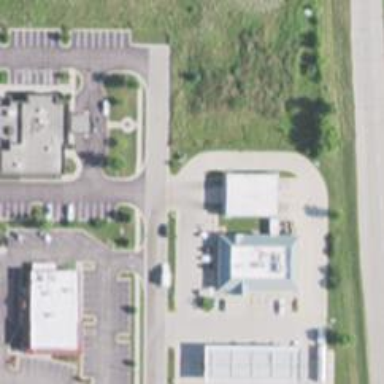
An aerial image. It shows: Convenience shop.